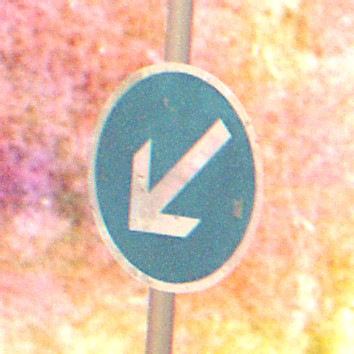
Verkehrszeichen: VorgeschriebeneVorbeifahrtLinks
Umgebung: Outdoor, Nature
Tageszeit: Night
Wetter: Clear
Licht: Natural
Jahreszeit: NotSpecified
Kontrast: LowContrast